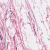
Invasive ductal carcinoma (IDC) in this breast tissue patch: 0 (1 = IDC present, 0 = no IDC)